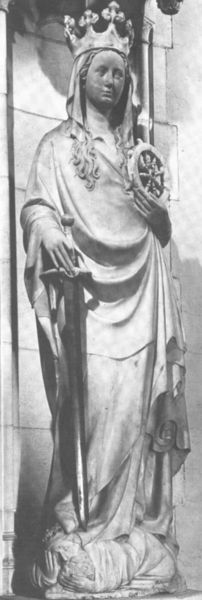
Titel: Die hl. Katharina von Alexandrien
Künstler: André Beauneveu
Standort: Courtrai, Notre Dame (EU - F)
Schlagwörter: akt, hand, umhang, weiß, frau, grau, kleid, schwarz, ornament, alt, blond, falten, gesicht, lang, sockel, stehen, stein, kirche, figur, gewand, haare, mantel, stehend, krone, skulptur, statue, fassade, mauer, speichen, rad, kopftuch, büste, foto, fotografie, griff, schwarzweiß, schwert, königin, heilige, maria, wandnische, spinnrad, schicksal, märtyrerin, fortuna, krne, feau